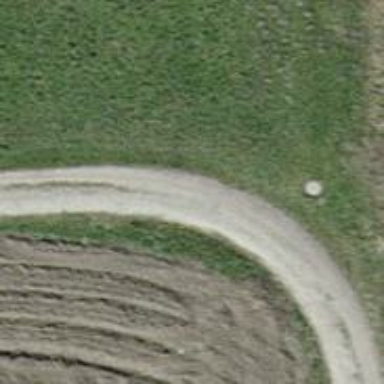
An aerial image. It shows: Track with pebblestone surface graded as grade3.